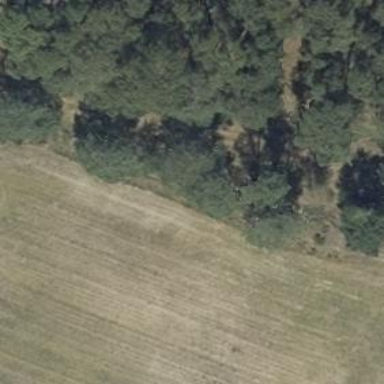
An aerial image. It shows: Deciduous tree with broadleaved leaves.